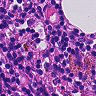
Metastatic tissue present: no